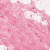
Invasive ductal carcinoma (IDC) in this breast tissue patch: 0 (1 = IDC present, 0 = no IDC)